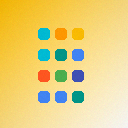
Screen state: on